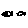
Label: fish